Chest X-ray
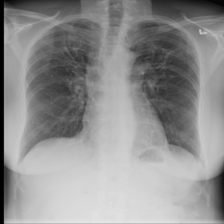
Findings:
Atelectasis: negative
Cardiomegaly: negative
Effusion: negative
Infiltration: negative
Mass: negative
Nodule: negative
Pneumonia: negative
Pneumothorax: negative
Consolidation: negative
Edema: negative
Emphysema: negative
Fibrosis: negative
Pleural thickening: negative
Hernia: negative